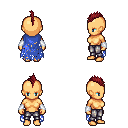
a pixel art fantasy rpg character, female body template, human, tanned skin, blue tattered cape, metal pants, brunette mohawk hairstyle, white cloth bracers, four views (front, back, left, right), 2x2 character sprite sheet, small pixel art, hard edges, no anti-aliasing